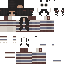
A female human skin with medium skin, wearing brown long hair dressed in a blue hoodie and brown pants, featuring a closed mouth.